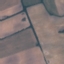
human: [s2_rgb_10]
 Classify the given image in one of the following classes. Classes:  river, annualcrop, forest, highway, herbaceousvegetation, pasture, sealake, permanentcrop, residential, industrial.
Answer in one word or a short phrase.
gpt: AnnualCrop